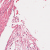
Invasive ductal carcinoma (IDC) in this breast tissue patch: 0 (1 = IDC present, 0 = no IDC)